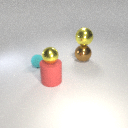
large yellow metal sphere above large brown metal sphere